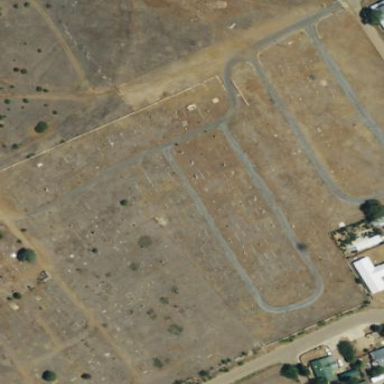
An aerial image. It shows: Cemetery.